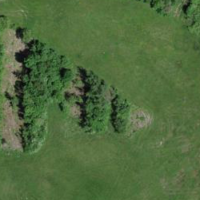
EUNIS habitat code: 57
Species observed at this site:
Tettigonia viridissima